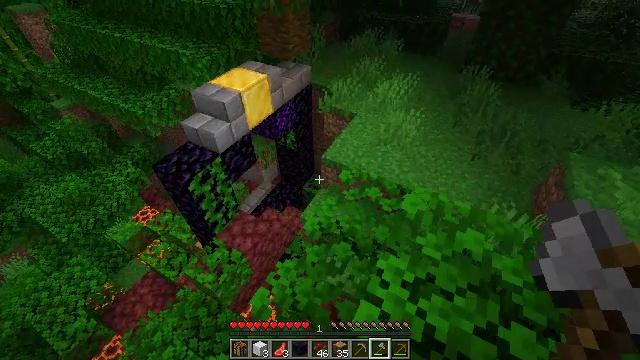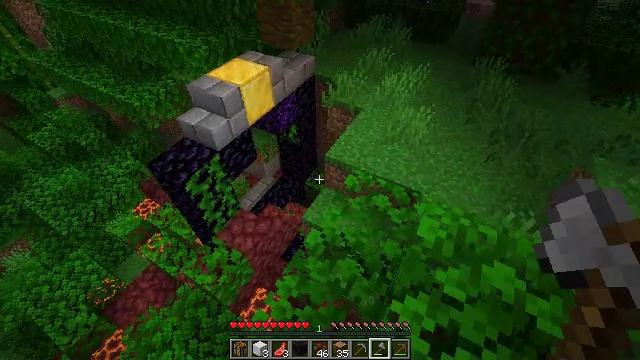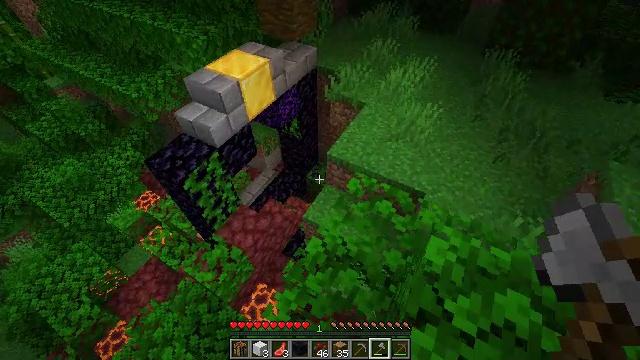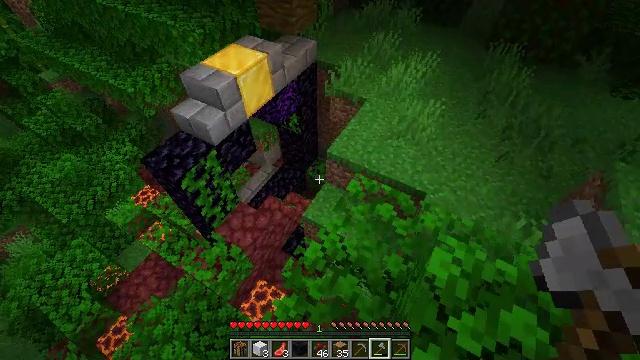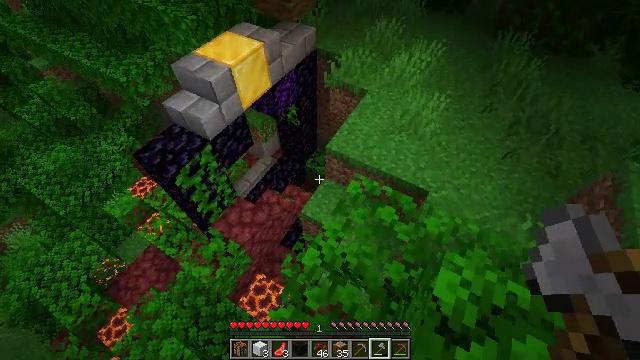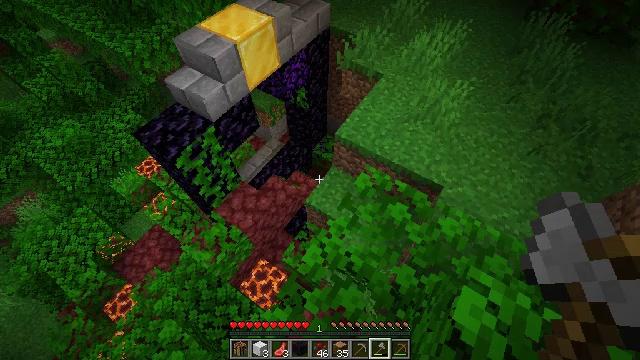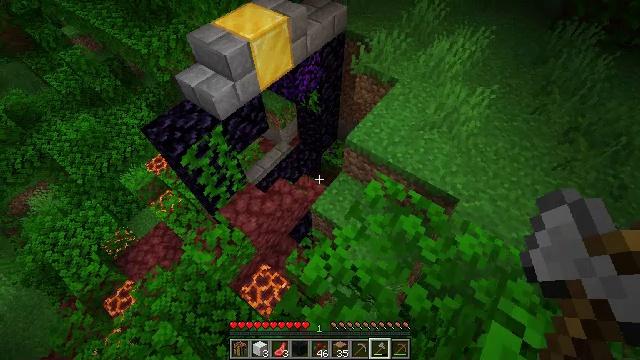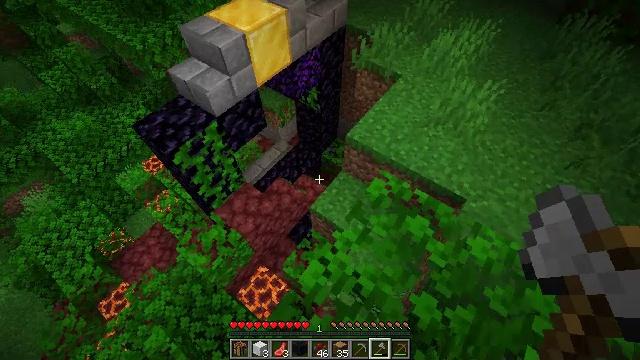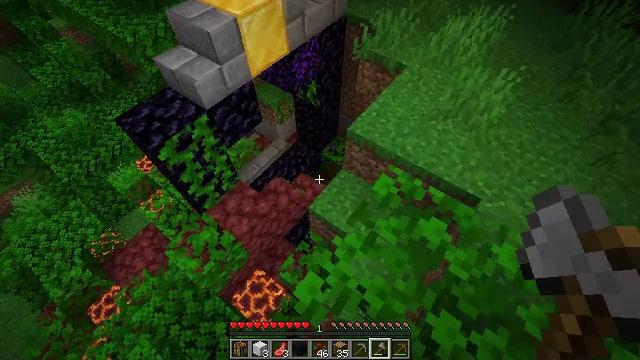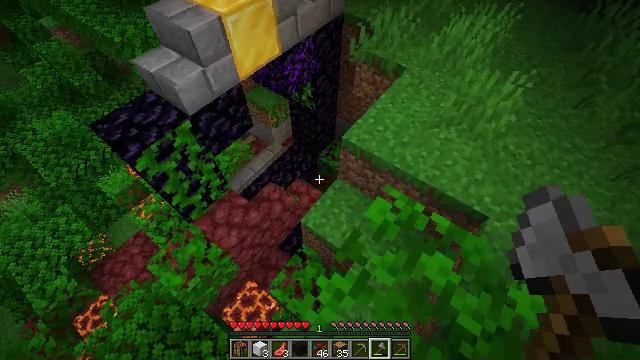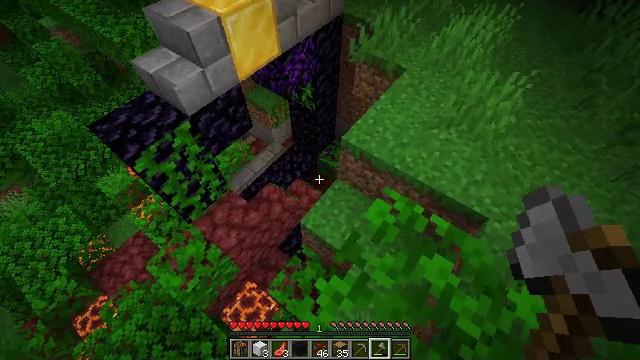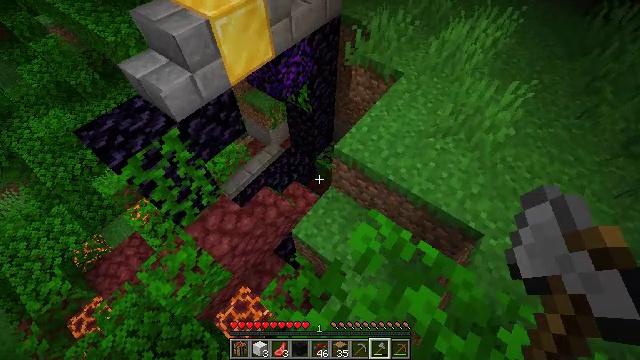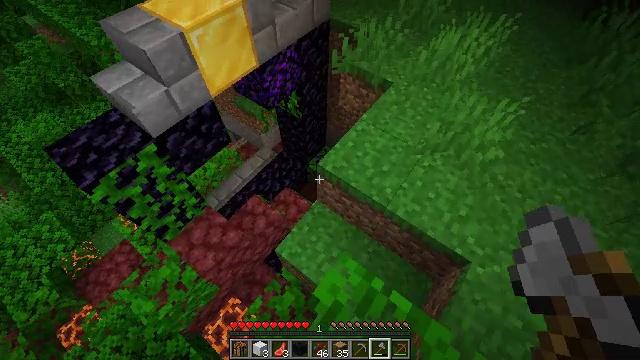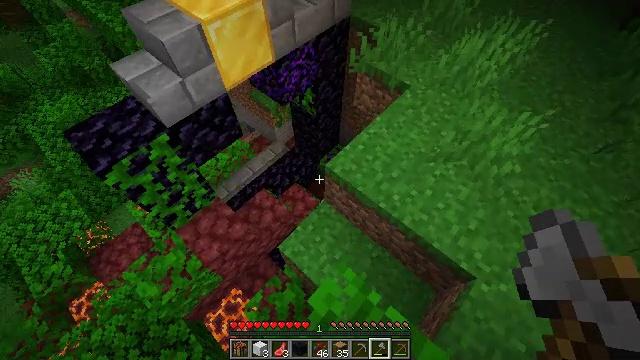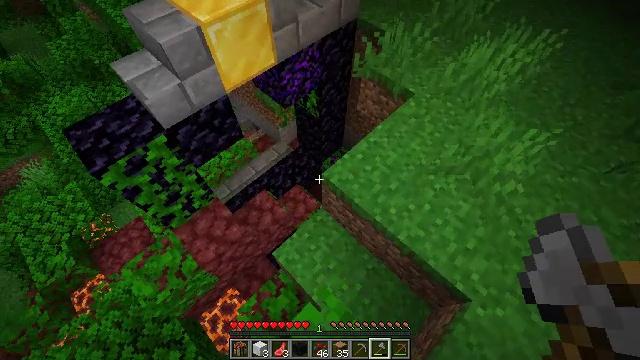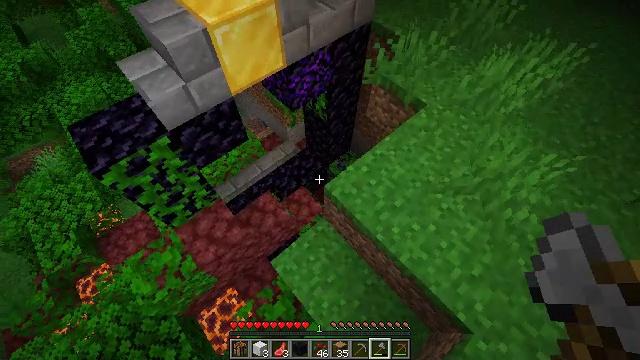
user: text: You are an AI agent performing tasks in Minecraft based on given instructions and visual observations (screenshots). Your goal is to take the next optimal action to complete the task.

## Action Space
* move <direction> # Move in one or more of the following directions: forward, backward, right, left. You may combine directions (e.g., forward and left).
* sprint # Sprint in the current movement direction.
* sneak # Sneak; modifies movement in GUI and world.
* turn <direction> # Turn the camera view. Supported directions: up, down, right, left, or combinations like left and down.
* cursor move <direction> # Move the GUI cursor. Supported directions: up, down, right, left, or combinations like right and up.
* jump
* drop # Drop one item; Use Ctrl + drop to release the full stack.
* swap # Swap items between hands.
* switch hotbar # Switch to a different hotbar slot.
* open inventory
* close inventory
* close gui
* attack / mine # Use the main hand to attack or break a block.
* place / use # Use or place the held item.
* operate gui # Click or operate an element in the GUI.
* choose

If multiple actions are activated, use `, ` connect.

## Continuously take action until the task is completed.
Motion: motion action
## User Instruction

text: Break the jungle leaves with your hand or shears.
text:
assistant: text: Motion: move forward, turn down
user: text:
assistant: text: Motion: move forward, turn down
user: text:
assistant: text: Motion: move forward, turn down
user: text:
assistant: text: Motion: move forward, turn down
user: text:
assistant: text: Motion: move forward, turn left and down
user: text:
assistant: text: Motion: move forward, turn left and up
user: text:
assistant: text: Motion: move forward
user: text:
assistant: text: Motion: move forward
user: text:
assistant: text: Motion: move forward and move right
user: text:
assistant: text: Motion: move forward and move right
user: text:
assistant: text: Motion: move forward and move right
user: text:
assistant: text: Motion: move forward and move right
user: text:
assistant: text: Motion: move forward and move right, turn left
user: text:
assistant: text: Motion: move forward, turn left
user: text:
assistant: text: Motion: move forward, turn left
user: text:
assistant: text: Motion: move forward, turn left
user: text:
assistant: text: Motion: move forward, turn left
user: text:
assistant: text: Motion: move forward, turn left
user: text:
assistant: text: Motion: move forward, turn left
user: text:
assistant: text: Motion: move forward, turn left
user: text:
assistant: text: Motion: move forward
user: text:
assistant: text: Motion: move forward
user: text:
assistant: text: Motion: move forward
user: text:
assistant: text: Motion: move forward
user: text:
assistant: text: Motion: move forward
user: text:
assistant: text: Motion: move forward, turn right
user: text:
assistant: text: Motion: move forward, turn right
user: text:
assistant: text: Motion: move forward, turn right
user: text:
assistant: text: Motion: move forward, turn right
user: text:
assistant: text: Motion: move forward, turn right